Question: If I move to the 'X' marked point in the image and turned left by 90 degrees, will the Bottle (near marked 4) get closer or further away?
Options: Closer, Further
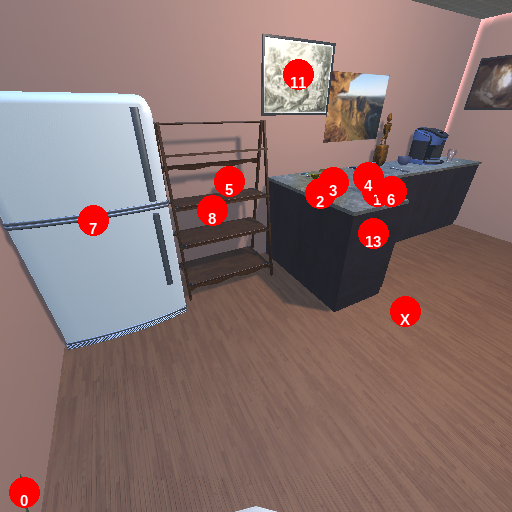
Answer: Closer